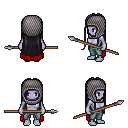
a pixel art fantasy rpg character, female body template, dark elf, purple skin, red cape, teal pants, raven extra-long hairstyle, chain hood, spear, four views (front, back, left, right), 2x2 character sprite sheet, small pixel art, hard edges, no anti-aliasing